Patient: sex F, age 75
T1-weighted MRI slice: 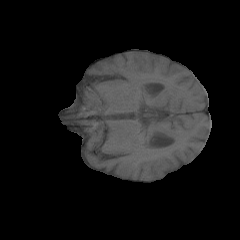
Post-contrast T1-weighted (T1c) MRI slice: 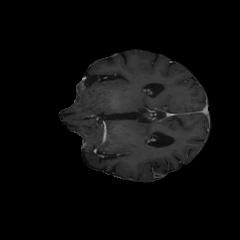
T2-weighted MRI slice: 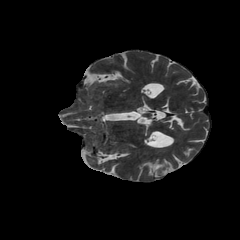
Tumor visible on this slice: no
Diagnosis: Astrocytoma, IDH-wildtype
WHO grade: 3